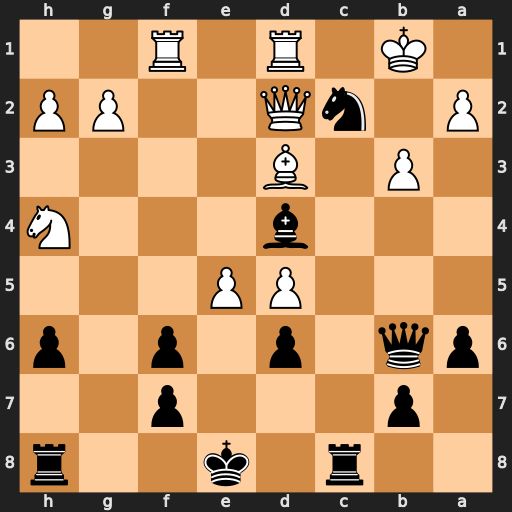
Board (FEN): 2r1k2r/1p3p2/pq1p1p1p/3PP3/3b3N/1P1B4/P1nQ2PP/1K1R1R2
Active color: b
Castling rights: k
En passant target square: -
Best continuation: Na3#